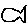
Label: fish